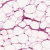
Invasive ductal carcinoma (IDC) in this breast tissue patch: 0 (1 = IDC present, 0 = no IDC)